Question: I have a problem in looping. My arrays are
'''
Dim sec As String() = {"A", "B", "C", "D", "E", "F", "G", "H", "I", "J", "K", "L", "M", "N", "O", "P", "Q", "R", "S", "T", _
"U", "V", "W", "X", "Y", "Z", "A2", "B2", "C2", "D2", "E2", "F2", "G2", "H2", "I2", "J2", "K2", "L2", _
"M2", "N2", "O2", "P2", "Q2", "R2", "S2", "T2", "U2", "V2", "W2", "X2", "Y2", "Z2"}
Dim coys As String() = {"(COY = 'A' OR COY = 'B')", "(COY = 'C' OR COY = 'D')", "(COY = 'E' OR COY = 'F')", "(COY = 'G' OR COY = 'H')"}
'''
And here is my code for the loop.
'''
For x As Integer = 0 To coys.Length - 1
cn.Open()
'some codes
cn.Close()
For i As Integer = 0 To numsec2.SelectedValue - 1
Dim vHeader As String = sec(i)
If Not dt.Columns.Contains(vHeader) Then
Dim f As New Data.DataColumn(vHeader, GetType(System.String))
dt.Columns.Add(f)
f.AllowDBNull = True
ElseIf dt.Columns.Contains(vHeader) Then
Dim cc As New Data.DataColumn(vHeader, GetType(System.String))
dt.Columns.Add(cc)
cc.AllowDBNull = True
End If
Next
Next
'''
What I want to happen is when run this loop it shall suppose to look like this
for example the coys length is 4
and the numsec.selected value is 2 which means it'll create 2 sections per 1 coy.
coy a contains rows of data's that has coy a on it. Many data in coy A.
Name | Coy | A | B | C | D | E | F | G | H |
John | A
Kold | B
Mike | C
Loki | D
Dezu | E
Math | F
Loop | G
Tane | H
When I try to run my code above it shows this error

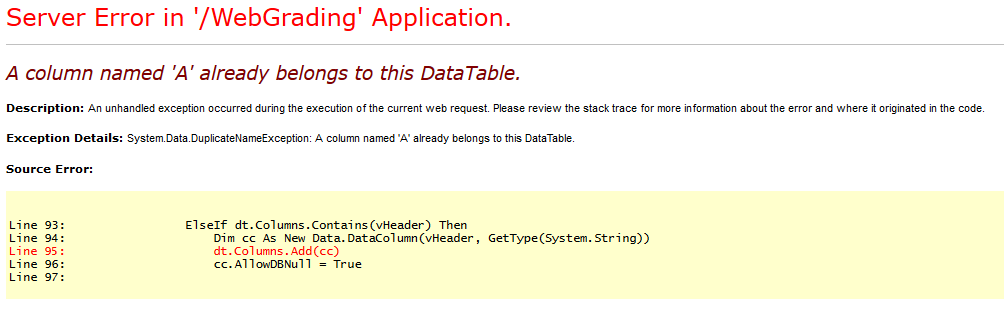
Answer: My program now works with this code
'''
For i As Integer = 0 To numsec - 1
Dim vHeader As String = sec(i)
Dim asas As String = coys(x)
If dt.Columns.Contains(vHeader & "_" & asas) Then
Dim f As New Data.DataColumn(vHeader & "_" & asas, GetType(System.String))
dt.Columns.Add(f)
f.AllowDBNull = True
ElseIf Not dt.Columns.Contains(vHeader & "_" & asas) Then
Dim f As New Data.DataColumn(vHeader & "_" & asas, GetType(System.String))
dt.Columns.Add(f)
f.AllowDBNull = True
End If
Next
'''